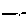
Label: line